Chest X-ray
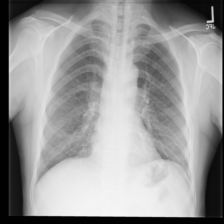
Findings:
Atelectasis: negative
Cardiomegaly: negative
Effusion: negative
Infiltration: negative
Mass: negative
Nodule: negative
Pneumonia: negative
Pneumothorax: negative
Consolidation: negative
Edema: negative
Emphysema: negative
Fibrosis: negative
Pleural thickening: negative
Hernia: negative